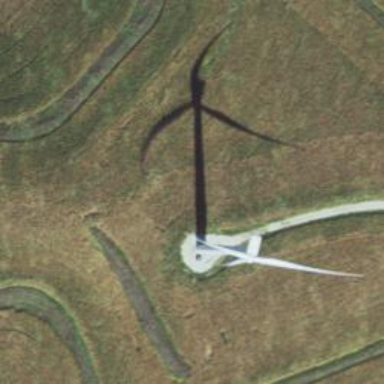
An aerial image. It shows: Wind generator powered by wind. The generator type is horizontal axis and it uses wind turbines.